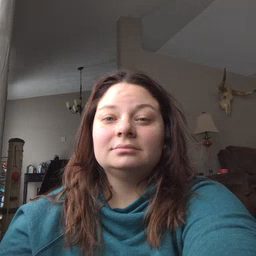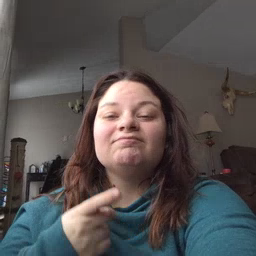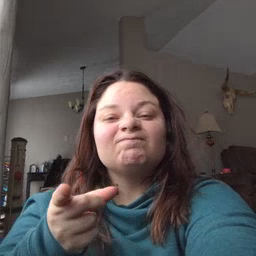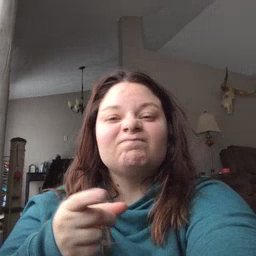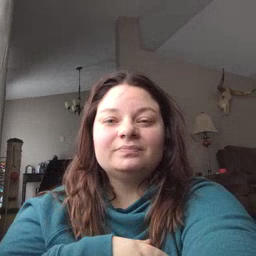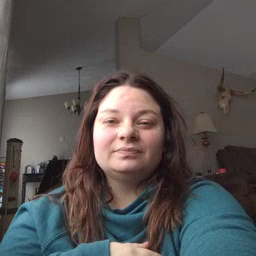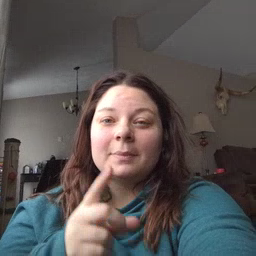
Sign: hesheit